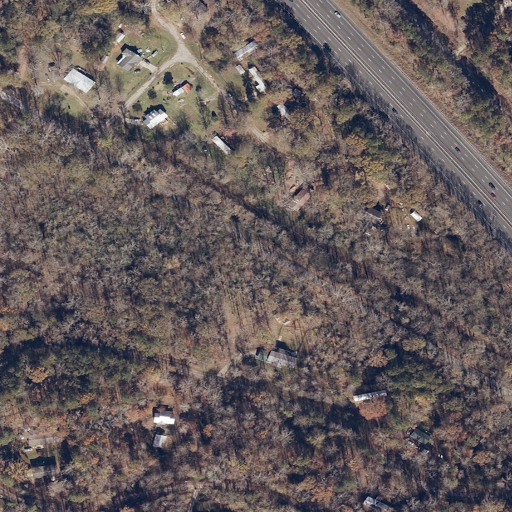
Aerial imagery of gap in Alabama named Reid Gap containing open development, deciduous forest, woody wetlands, low intensity development, medium intensity development, shrub, mixed forest, and pasture